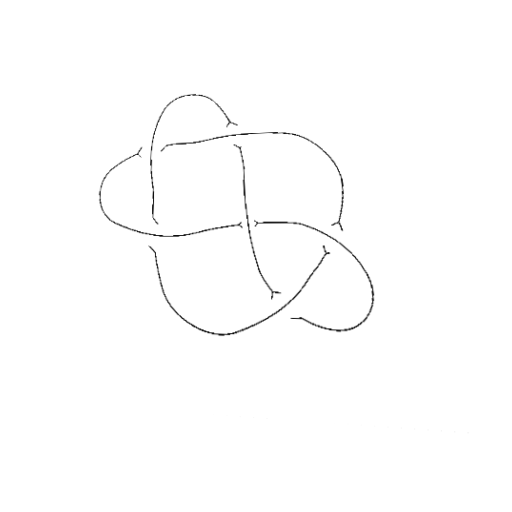
Crossing number: 6